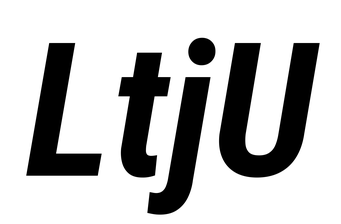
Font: Roboto-Italic_Condensed_Bold_Italic